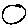
Label: circle